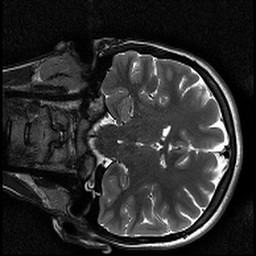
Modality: T2w
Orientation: coronal